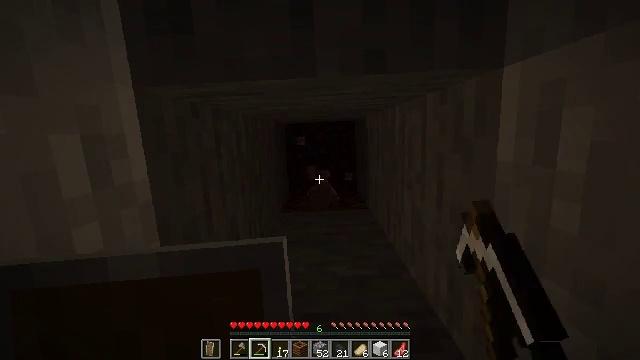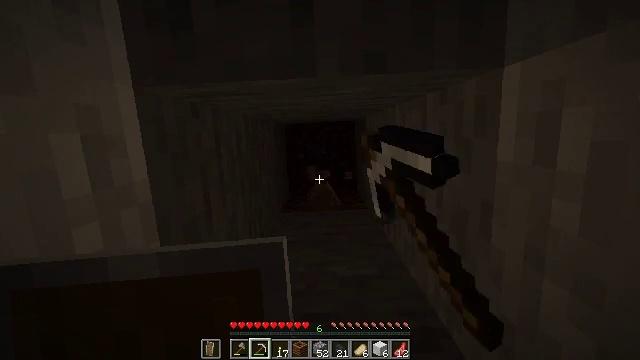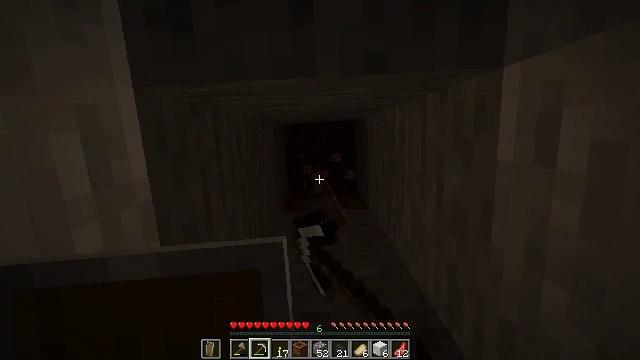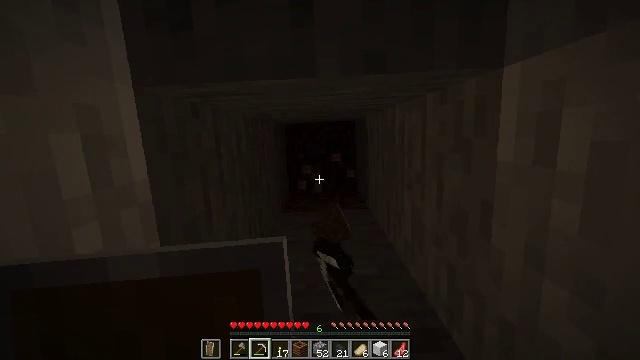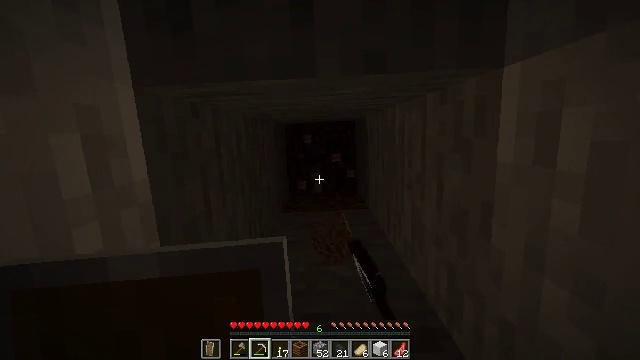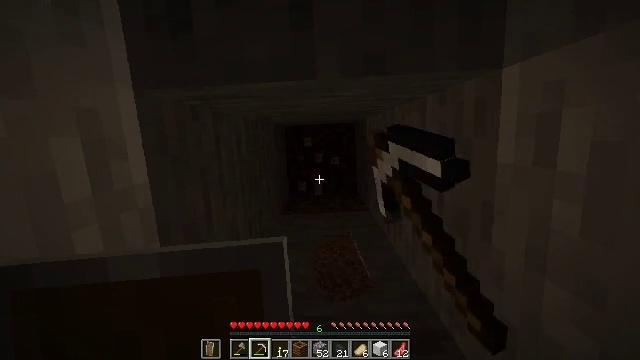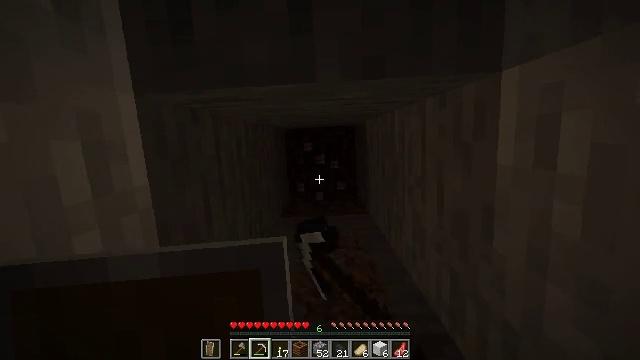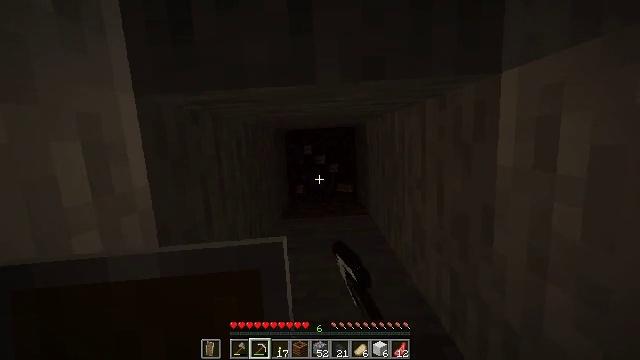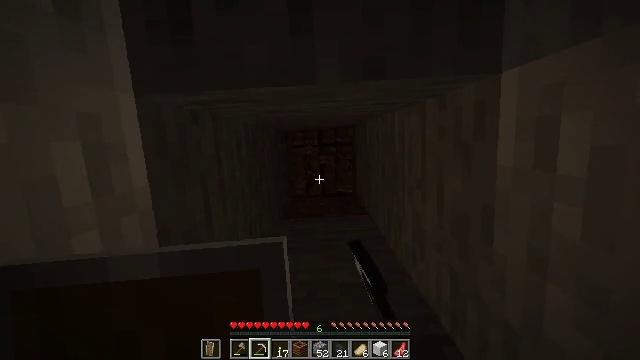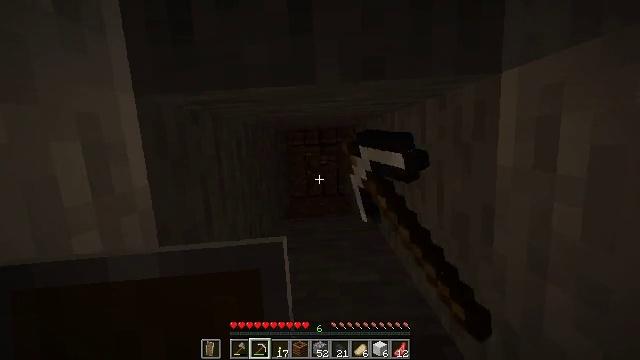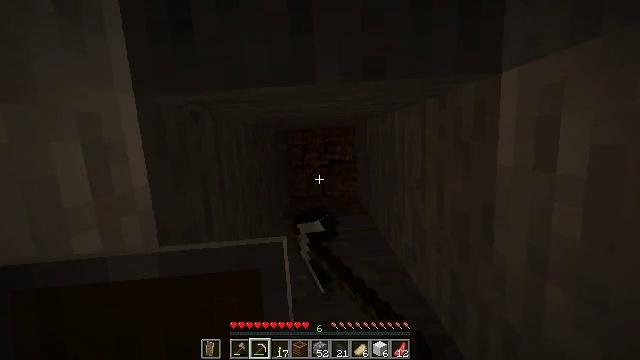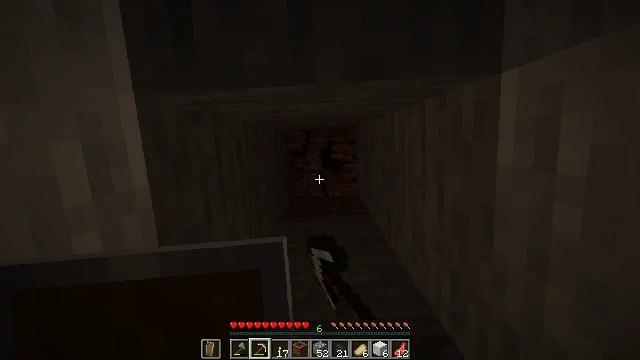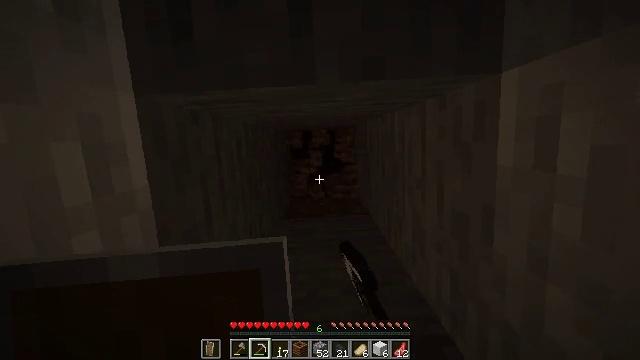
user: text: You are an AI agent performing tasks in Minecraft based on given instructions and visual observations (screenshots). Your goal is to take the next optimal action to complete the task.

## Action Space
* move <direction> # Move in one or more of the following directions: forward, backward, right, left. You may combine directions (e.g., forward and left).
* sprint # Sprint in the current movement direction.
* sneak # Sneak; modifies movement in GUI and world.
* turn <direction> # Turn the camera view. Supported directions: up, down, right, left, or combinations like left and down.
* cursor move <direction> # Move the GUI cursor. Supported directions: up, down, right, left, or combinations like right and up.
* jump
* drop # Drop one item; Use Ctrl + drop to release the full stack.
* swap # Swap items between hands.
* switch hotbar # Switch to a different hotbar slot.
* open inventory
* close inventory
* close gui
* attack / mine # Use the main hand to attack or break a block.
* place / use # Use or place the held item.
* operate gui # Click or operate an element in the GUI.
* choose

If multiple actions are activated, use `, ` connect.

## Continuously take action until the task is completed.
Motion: motion action
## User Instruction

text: Attack the ground to gather dirt.
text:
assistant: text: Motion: sneak, attack / mine
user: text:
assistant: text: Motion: sneak, attack / mine
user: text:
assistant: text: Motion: sneak, attack / mine
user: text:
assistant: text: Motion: sneak, attack / mine
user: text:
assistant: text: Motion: sneak, attack / mine
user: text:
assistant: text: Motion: sneak, attack / mine
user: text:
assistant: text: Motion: sneak, attack / mine
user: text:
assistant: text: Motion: sneak, attack / mine
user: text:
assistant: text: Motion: sneak, attack / mine
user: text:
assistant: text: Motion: sneak, attack / mine
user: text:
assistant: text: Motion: sneak, attack / mine
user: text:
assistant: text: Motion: sneak, attack / mine
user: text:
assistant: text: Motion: sneak, attack / mine